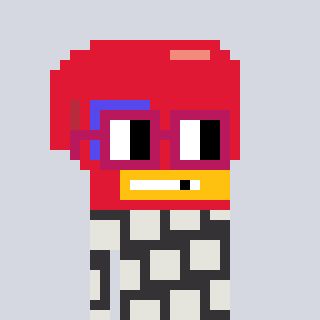
a pixel art character with square dark red glasses, a boxing glove-shaped head and a grayscale-colored body on a cool background